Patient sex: M
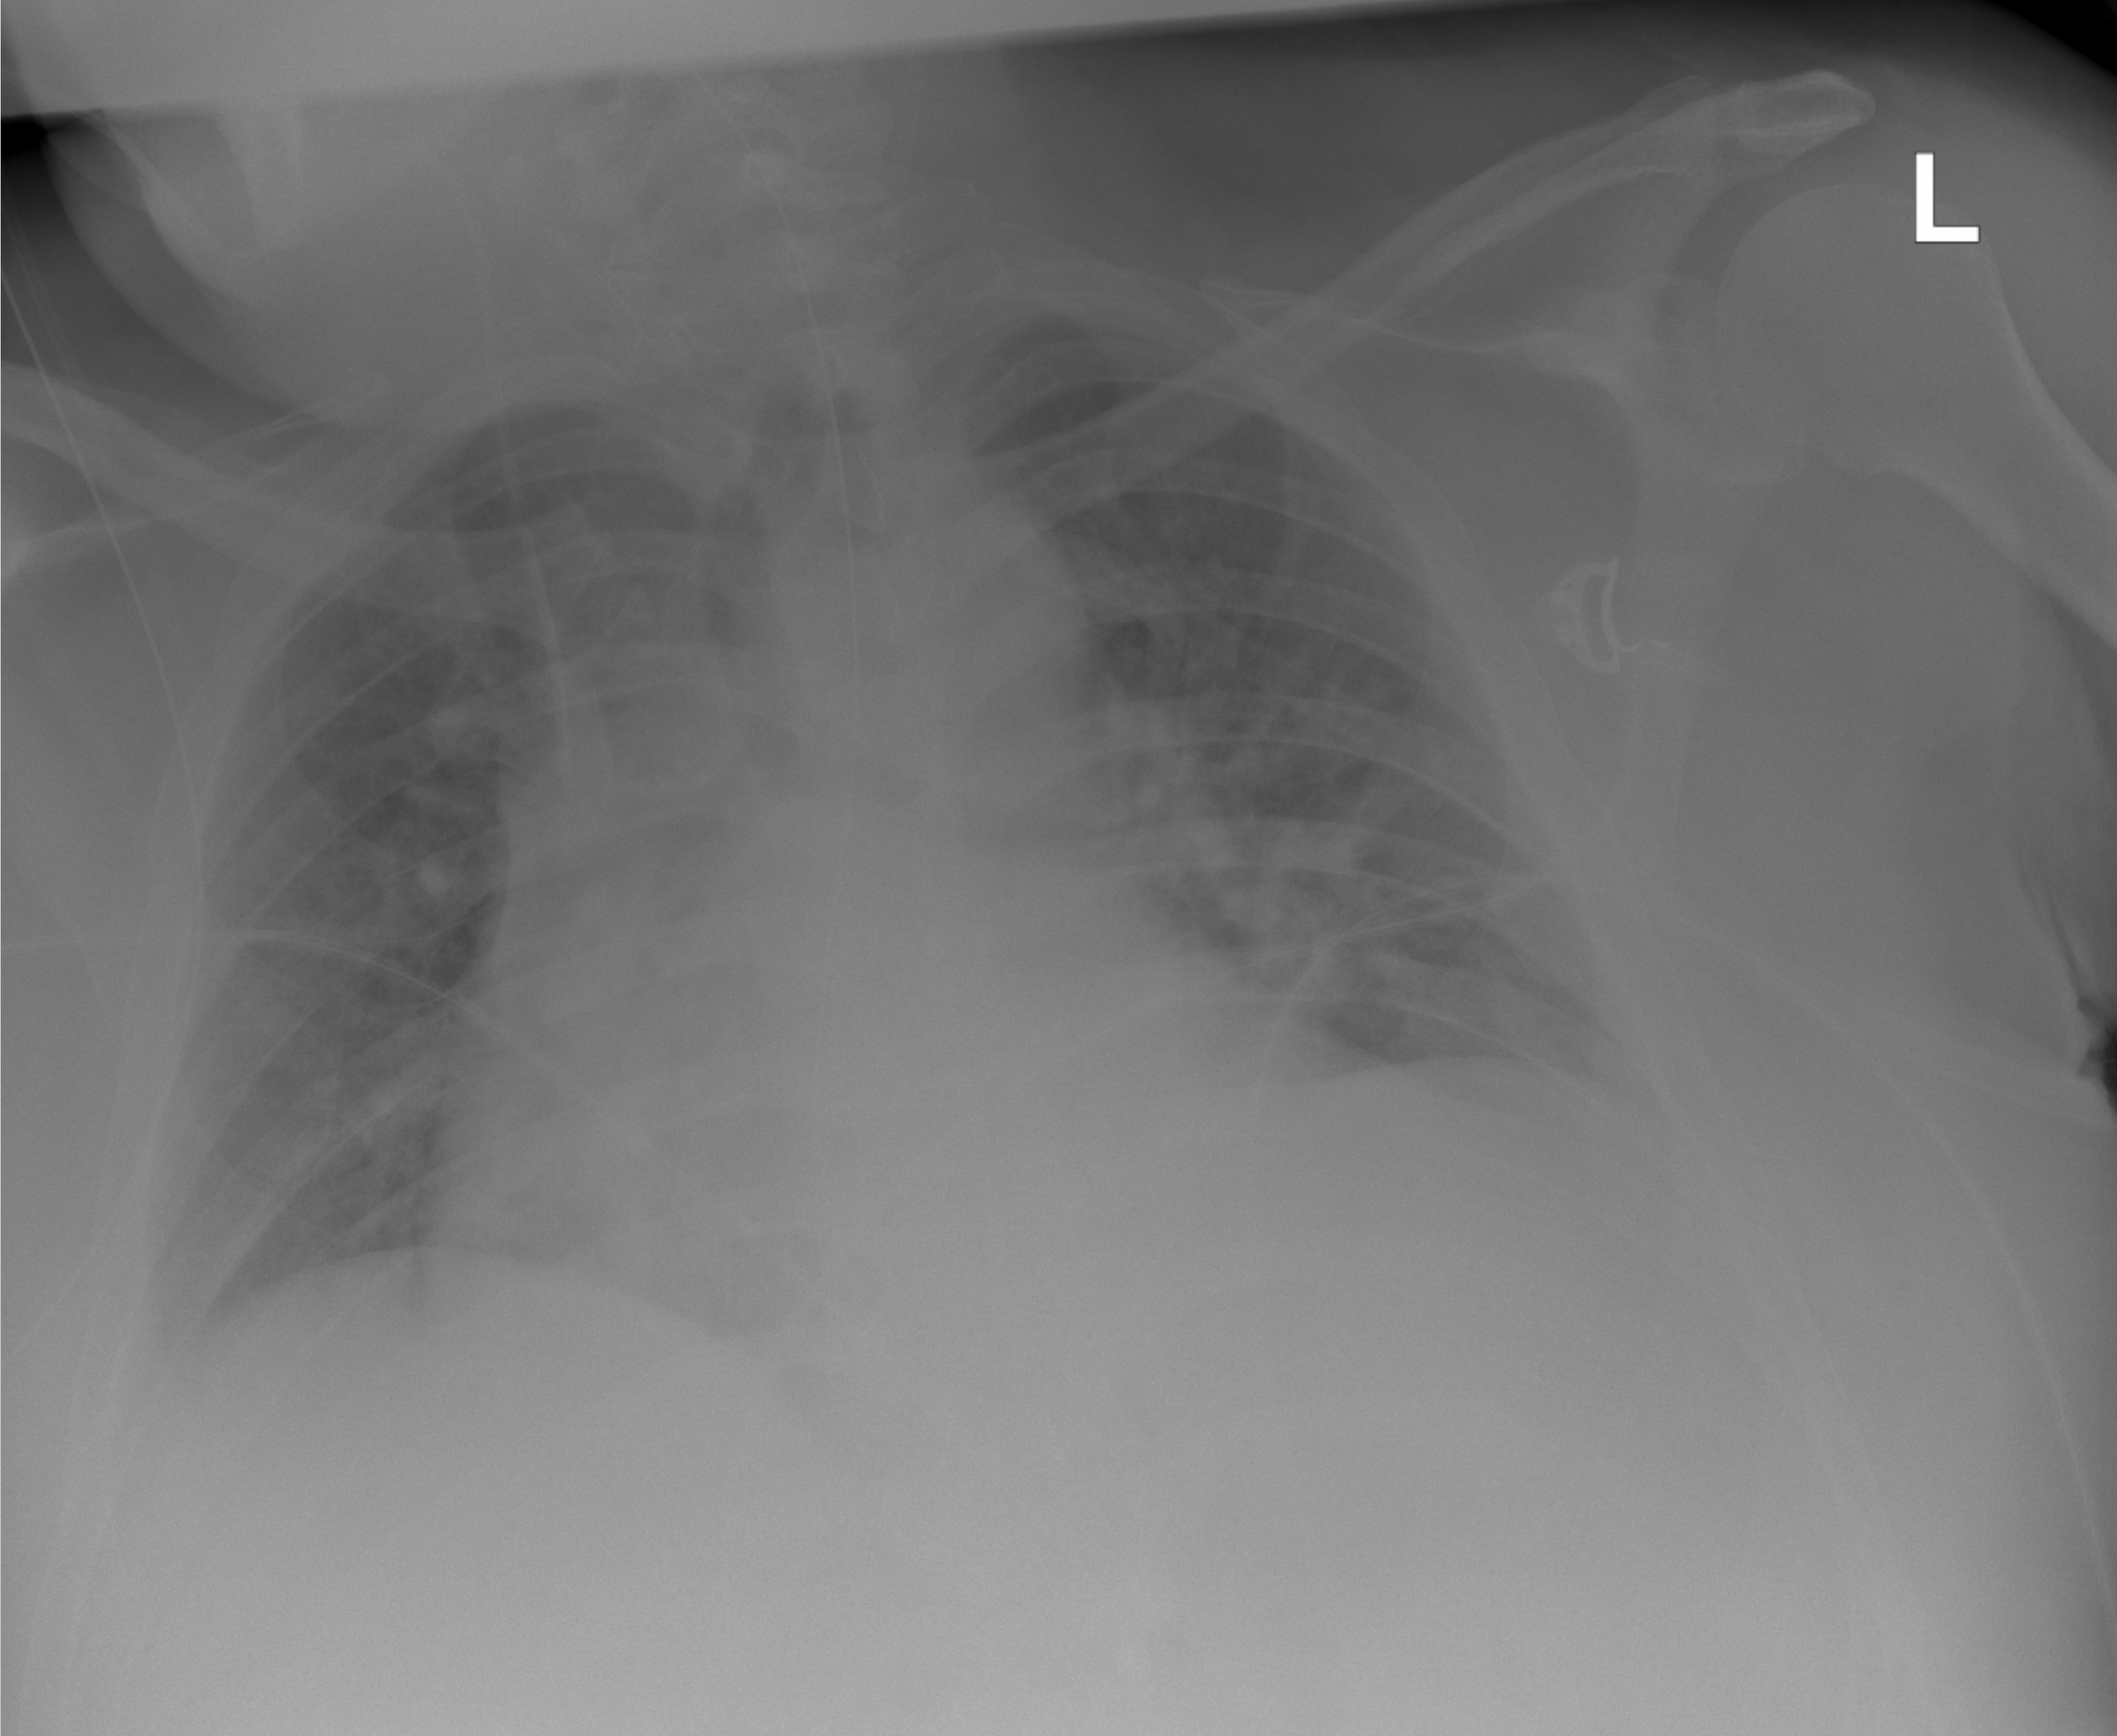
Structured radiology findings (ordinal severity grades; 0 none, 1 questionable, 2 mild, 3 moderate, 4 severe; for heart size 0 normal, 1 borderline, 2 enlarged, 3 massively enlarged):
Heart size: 0
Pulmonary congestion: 2
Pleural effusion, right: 0
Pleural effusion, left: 1
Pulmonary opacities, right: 0
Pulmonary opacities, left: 0
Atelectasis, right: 0
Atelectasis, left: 1